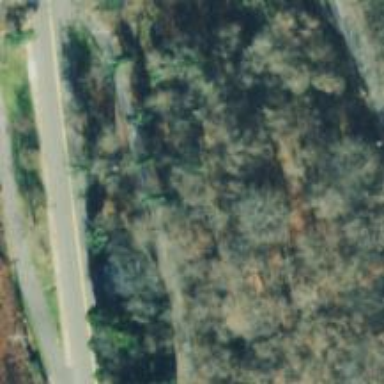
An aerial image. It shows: Service road.